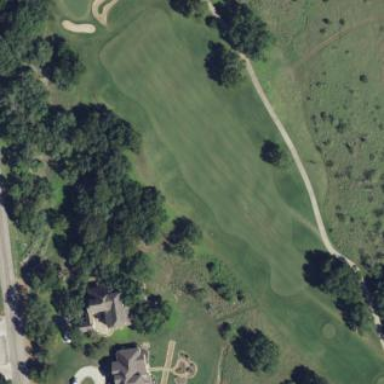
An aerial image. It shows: Rough area in golf course.